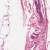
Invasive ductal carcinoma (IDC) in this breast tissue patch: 0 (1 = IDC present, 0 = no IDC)